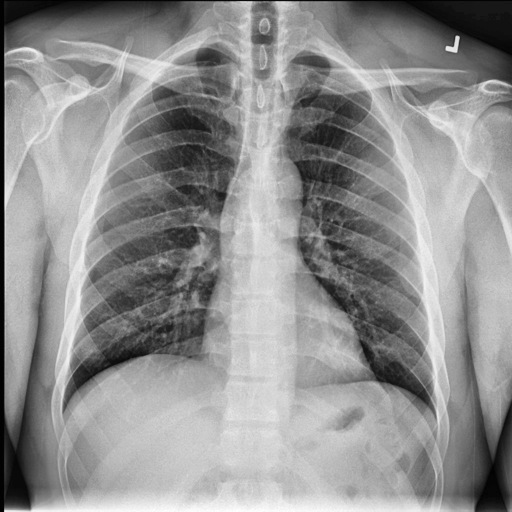
Finding: NORMAL